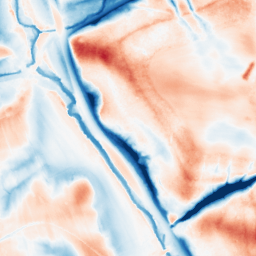
Category: edge_preserving
Decomposition family: guided
Decomposition parameters: radius: 16
eps: 0.01
Upsampling method: cubic_mitchell
Upsampling parameters: scale: 8
Upsampling scale: 8